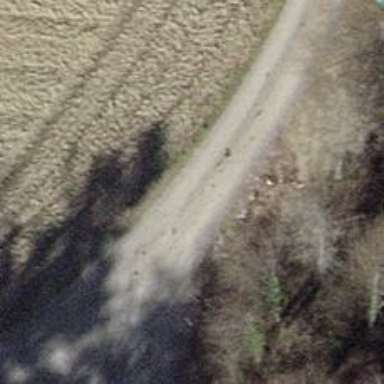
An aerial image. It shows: Track with pebblestone surface. The track type is grade2.